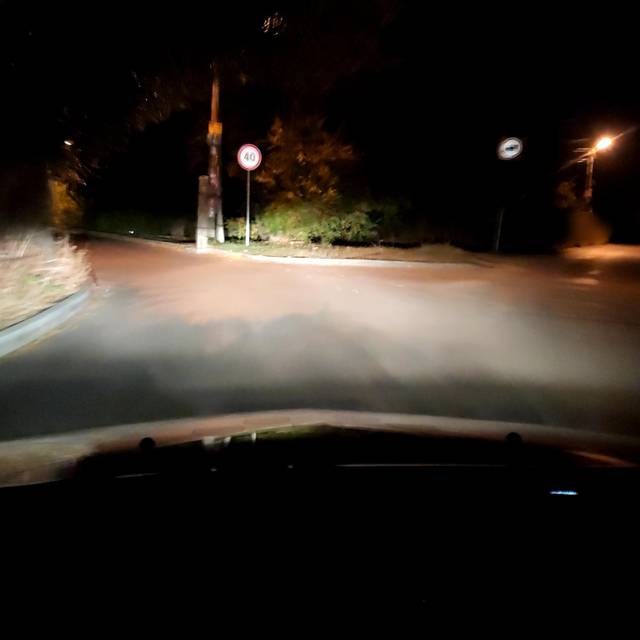
Region: Russia
Coordinates: 51.632, 39.183